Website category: auto
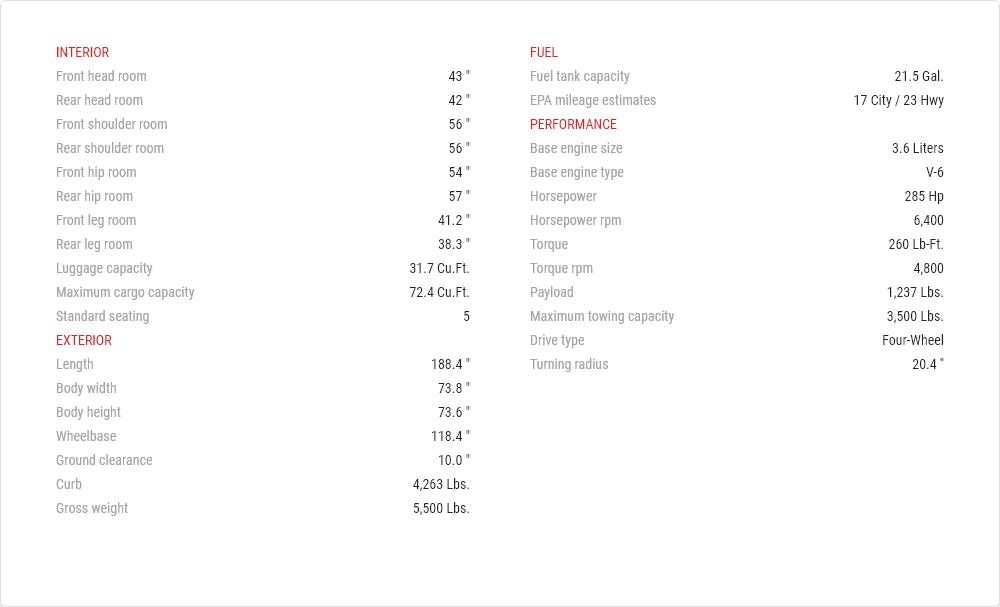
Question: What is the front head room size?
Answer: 43 "

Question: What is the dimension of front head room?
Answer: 43 "

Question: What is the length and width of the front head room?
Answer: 43 "

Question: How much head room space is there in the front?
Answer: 43 "

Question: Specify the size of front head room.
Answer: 43 "

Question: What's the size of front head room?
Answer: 43 "

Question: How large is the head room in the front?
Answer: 43 "

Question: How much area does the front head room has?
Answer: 43 "

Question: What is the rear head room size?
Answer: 42 "

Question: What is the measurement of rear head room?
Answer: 42 "

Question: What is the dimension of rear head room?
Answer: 42 "

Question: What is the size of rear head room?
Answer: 42 "

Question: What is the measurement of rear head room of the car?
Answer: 42 "

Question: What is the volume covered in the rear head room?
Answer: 42 "

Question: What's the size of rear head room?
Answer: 42 "

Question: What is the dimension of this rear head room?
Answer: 42 "

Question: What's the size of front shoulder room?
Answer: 56 "

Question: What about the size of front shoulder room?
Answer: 56 "

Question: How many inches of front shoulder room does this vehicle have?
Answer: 56 "

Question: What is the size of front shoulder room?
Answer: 56 "

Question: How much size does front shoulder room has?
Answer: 56 "

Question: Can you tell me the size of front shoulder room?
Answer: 56 "

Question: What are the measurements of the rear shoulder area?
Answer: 56 "

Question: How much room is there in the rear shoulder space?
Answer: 56 "

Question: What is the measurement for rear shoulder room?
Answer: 56 "

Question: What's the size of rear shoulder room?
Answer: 56 "

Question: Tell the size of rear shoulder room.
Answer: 56 "

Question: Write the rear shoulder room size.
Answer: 56 "

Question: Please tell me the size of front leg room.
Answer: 41.2 "

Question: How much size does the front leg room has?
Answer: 41.2 "

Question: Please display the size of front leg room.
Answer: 41.2 "

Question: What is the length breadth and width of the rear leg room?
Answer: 38.3 "

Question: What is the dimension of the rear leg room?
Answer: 38.3 "

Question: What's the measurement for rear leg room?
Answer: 38.3 "

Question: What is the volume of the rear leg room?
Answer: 38.3 "

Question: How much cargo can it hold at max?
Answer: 31.7 cu.ft.

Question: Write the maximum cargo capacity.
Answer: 31.7 cu.ft.

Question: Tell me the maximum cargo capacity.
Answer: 31.7 cu.ft.

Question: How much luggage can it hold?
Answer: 31.7 cu.ft.

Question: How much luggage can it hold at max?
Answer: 31.7 cu.ft.

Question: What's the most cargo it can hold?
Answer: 31.7 cu.ft.

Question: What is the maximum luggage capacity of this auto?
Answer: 31.7 cu.ft.

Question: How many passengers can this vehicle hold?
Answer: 5

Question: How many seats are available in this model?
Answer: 5

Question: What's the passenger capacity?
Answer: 5

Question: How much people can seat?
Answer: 5

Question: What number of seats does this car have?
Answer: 5

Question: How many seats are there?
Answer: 5

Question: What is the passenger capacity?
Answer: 5

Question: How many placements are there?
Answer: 5

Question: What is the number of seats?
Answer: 5

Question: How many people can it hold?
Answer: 5

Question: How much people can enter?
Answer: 5

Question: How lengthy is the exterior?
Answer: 188.4 "

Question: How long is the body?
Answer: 188.4 "

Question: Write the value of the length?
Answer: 188.4 "

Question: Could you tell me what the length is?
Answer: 188.4 "

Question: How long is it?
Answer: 188.4 "

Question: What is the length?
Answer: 188.4 "

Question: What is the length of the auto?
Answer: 188.4 "

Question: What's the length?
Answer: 188.4 "

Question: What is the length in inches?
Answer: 188.4 "

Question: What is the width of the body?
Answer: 73.8 "

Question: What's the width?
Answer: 73.8 "